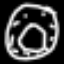
Label: donut